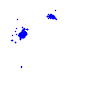
Particle: electron